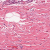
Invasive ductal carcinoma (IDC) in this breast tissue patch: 0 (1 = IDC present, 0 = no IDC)